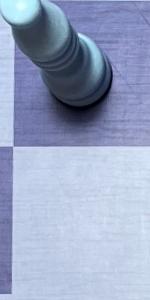
Label: Empty